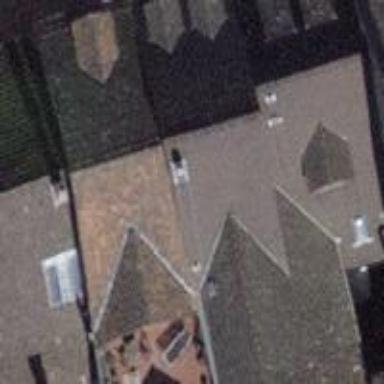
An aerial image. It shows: Building with tiled roof.